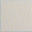
Piece: xx